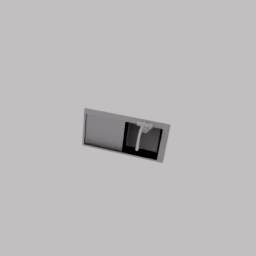
Label: appliances